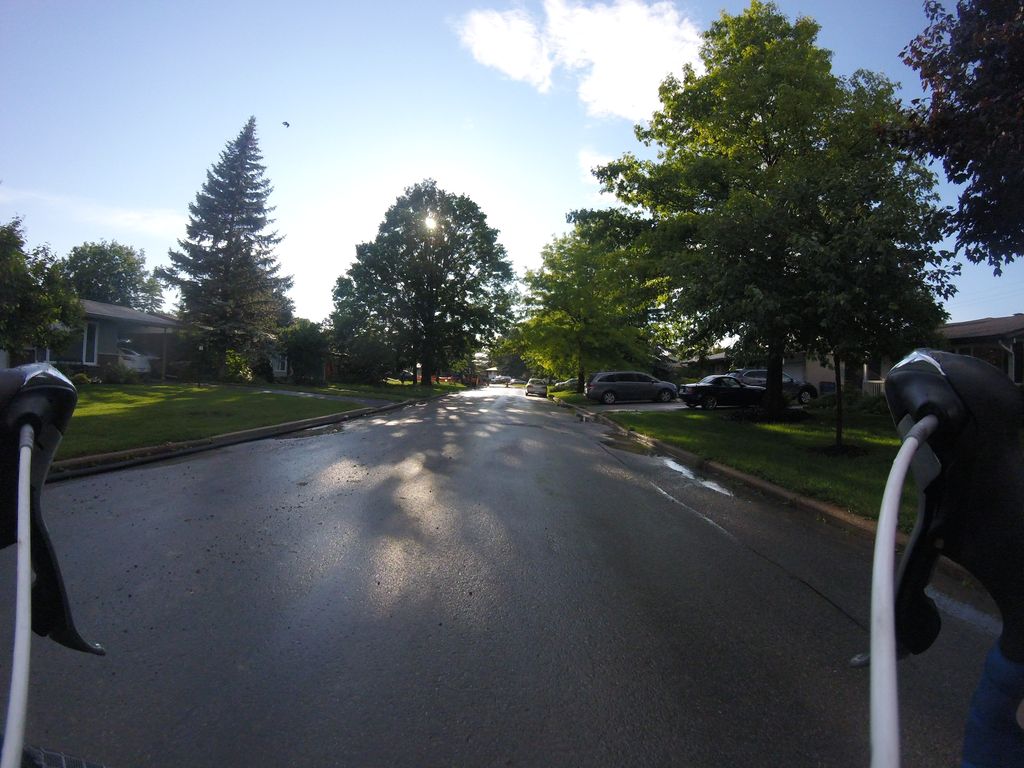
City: ottawa-gatineau